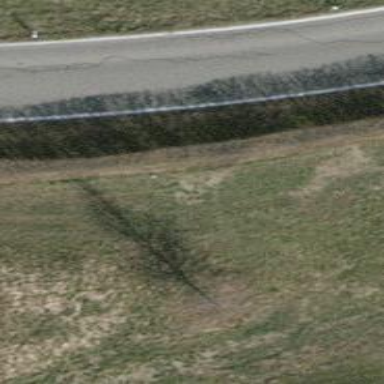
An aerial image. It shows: Hedge acting as barrier.